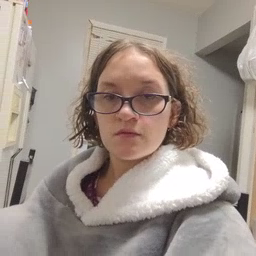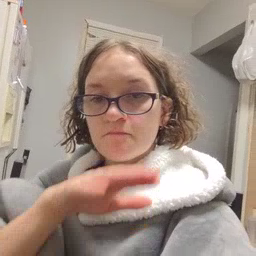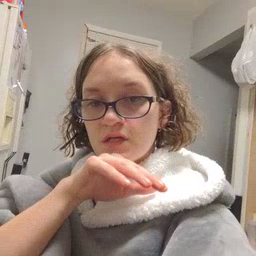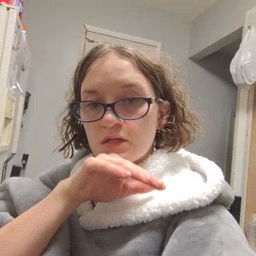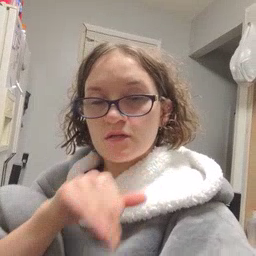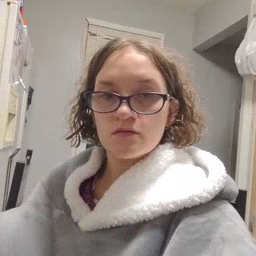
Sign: pig